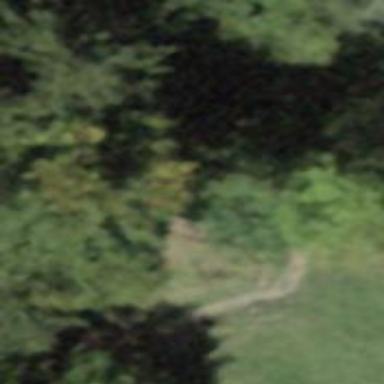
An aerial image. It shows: Bench.